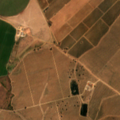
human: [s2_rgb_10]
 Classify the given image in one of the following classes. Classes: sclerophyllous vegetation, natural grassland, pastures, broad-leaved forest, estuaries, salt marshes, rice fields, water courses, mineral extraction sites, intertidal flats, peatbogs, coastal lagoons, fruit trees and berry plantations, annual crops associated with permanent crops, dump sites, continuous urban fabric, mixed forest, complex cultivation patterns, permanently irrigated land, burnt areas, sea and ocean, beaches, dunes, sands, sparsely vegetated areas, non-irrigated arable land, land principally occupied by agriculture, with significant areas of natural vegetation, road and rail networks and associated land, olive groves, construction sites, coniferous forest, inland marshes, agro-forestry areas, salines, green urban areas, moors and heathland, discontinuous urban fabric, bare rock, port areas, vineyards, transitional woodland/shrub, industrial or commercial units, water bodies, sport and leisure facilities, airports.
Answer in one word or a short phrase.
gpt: non-irrigated arable land, permanently irrigated land, vineyards, olive groves